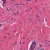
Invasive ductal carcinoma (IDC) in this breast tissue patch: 0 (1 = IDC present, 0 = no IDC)